Question: I am looking to connect an HTML form to a Cosmos document rather than having static data. Can anyone guide me in the right direction? This is what I have for static data, I have a local db set up for testing. Thanks for any assistance.
'''
var select = document.getElementById("ClosurePlanList"),
arr = ["test1","test2","test3"];
for(var i = 0; i < arr.length; i++)
{
var option = document.createElement("OPTION"),
txt = document.createTextNode(arr[i]);
option.appendChild(txt);
option.setAttribute("value",arr[i]);
select.insertBefore(option,select.lastChild);
}
'''

<URL>
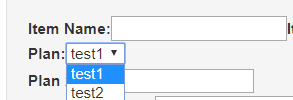
Answer: Pls tru the steps below :
Step 1 :Host a nodejs backend locally to query CosmosDB for you, try the code below :
'''
var express = require('express');
const { CosmosClient } = require("@azure/cosmos");
var app = express();
app.use(function(req, res, next) {
res.header("Access-Control-Allow-Origin", "*");
next();
});
const endpoint = "<your cosmos db endpoint>"
const key = "<your cosmos db key>"
const dbId = "<DB ID/name>"
const containerId = "<container ID/name>"
app.get('/getData', function (req, res) {
getData().then(
(FeedResponse)=>{
res.end(JSON.stringify(FeedResponse.resources));
},
(err)=>{
console.log(err);
res.end("err");
});
})
function getData(){
const client = new CosmosClient({
endpoint,
key
});
const container = client.database(dbId).container(containerId);
const options = {
maxItemCount: 10000,
maxDegreeOfParallelism: 1000,
bufferItems: true
};
const query = "select c.id,c.name from c";
return container.items.query(query, options).fetchAll();
}
var server = app.listen(8888, function () {
var host = server.address().address
var port = server.address().port
console.log("Example app listening at http://%s:%s", host, port)
})
'''
After you run it , you can get your cosmos db data from 'http://localhost:8888/getData' .
Result from the nodejs backend :
<URL>
This is the data I get from my cosmos db using the query in above code :
<URL>
Step 2: Try the HTML code below to fulfill the options values of your select tag from cosmosdb :
'''
<html>
<body>
<div>
Plan: <select id = "ClosurePlanList">
</div>
</body>
<script>
let xhr = new XMLHttpRequest();
xhr.open('GET', 'http://localhost:8888/getData');
var select = document.getElementById("ClosurePlanList");
xhr.send();
xhr.onload = function() {
if (xhr.status != 200) { // analyze HTTP status of the response
alert('Error ${xhr.status}: ${xhr.statusText}'); // e.g. 404: Not Found
} else { // show the result
arr = JSON.parse(xhr.response);
for(var i = 0; i < arr.length; i++)
{
var option = document.createElement("OPTION");
txt = document.createTextNode(arr[i].name);
option.appendChild(txt);
option.setAttribute("value",arr[i].id);
select.insertBefore(option,select.lastChild);
}
}
};
</script>
</html>
'''
Result :
<URL>
Getting data from cosmosdb from static html page by js code directly is not recommanded as you could leak your cosmosdb credentials.
Hope it helps!